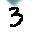
Label: 3